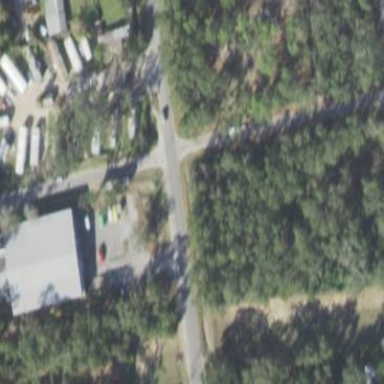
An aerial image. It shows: Residential area known as trailer park.